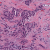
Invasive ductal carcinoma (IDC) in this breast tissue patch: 1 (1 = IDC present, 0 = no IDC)